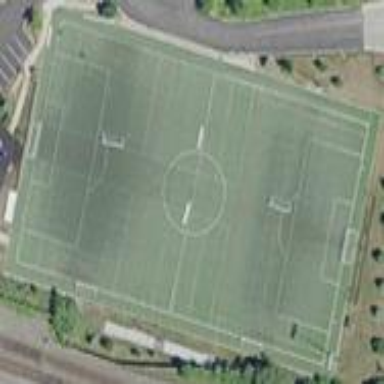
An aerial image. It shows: Soccer pitch for leisure land activities.